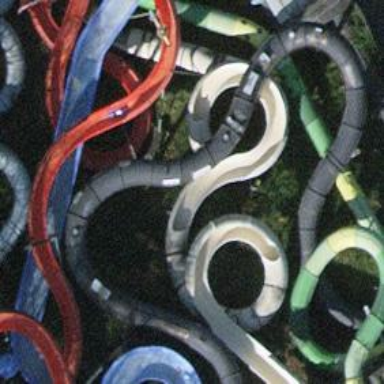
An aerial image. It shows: Water slide attraction.